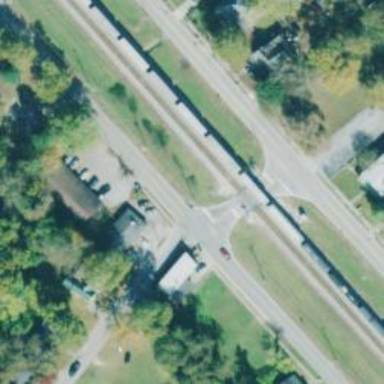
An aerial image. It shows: Level crossing with lights at the railway.